Электромагнитные волны, отражаясь от границ раздела сред или поглощаясь в них, оказывают механическое давление, корпускулярной трактовке которого посвящена настоящая задача. Основной постулат корпускулярной теории электромагнитного излучения гласит, что электромагнитное излучение, в частности свет, — это поток частиц, называемых фотонами с энергией, определяемой формулой Планка. В дальнейшем примите скорость света равной $c=2.98\cdot 10^8~м/с$.
Пусть параллельный пучок света интенсивностью $I_0$ падает на плоскую поверхность под углом $\varphi$ к нормали, а коэффициент отражения от поверхности составляет $R=I_r/I_0$, где $I_r$ — интенсивность отражённого света. Найдите давление света $p_s$ на поверхность при условии, что коэффициент отражения не зависит от угла падения.
Рассчитайте давление $p_s$ солнечного излучения, интенсивность которого равна $I_s=1400~Вт/м^2$. Считайте, что свет падает перпендикулярно на: $а)$ полностью поглощающую земную поверхность; $б)$ полностью отражающую (зеркальную) поверхность.
Шар радиусом $R = 1.00~м$ освещается широким параллельным пучком солнечного света интенсивностью $I_s=1400~Вт/м^2$. Одна половина шара изготовлена из материала, который полностью отражает свет, а другая — полностью его поглощает. Обе половинки освещаются пучком симметрично. Рассчитайте момент сил давления света, действующий на шар относительно его оси симметрии, перпендикулярной пучку и лежащей в плоскости, делящей шар на зеркальную и поглощающую половинки. Космическая станция покоится вдалеке от планет на расстоянии $R_0=5.00\cdot 10^7~км$ от Солнца, удерживаемая с помощью солнечного паруса (полностью отражающего зеркала), ориентированного перпендикулярно солнечным лучам. В какой-то момент времени ненадолго включаются двигатели станции и придают ей скорость $V_0=9.00~м/с$ в направлении от Солнца. Полностью пренебрегайте влиянием солнечного ветра, представляющего собой поток ионизованных частиц— протонов, ядер гелия и других. Считайте известным тот факт, что Земля движется вокруг Солнца по круговой орбите радиуса $r_E=1.50\cdot 10^8~км$ со скоростью $V_E=30.0~км/с$.
Найдите максимальное расстояние $R$ от Солнца до станции.
Определите минимальное значение скорости $V_0=V_{\min}$, при котором станция сможет улететь сколько угодно далеко от Солнца. В астрофизике хорошо известен физический процесс, в результате которого в Солнечной системе твердые пылевые частицы медленно падают на Солнце по спиральной траектории, очень близкой к круговой. Рассмотрим подобную сферическую пылевую частицу радиуса $a=1.00~мм$ и плотности $\rho=3.00\cdot 10^3~кг/м^3$, которая вращается вокруг Солнца на таком расстоянии от него, что на пылинку падает свет интенсивностью $I_s=1400~Вт/м^2$. В заданных условиях радиальной составляющей давления света на частицу можно пренебречь по сравнению с гравитацией Солнца. Считайте, что частица полностью поглощает падающее на нее излучение.
Определите характерное время $\tau$, за которое расстояние до Солнца $R$ уменьшится на относительную величину $\mu=\frac{\delta R}{R}=10^{-4}$. В 2018 году Нобелевская премия по физике была присуждена А. Эшкину за создание «лазерного пинцета» — устройства, позволяющего удерживать и перемещать прозрачные микроскопические объекты с помощью света. В одном из устройств такого «лазерного пинцета» параллельный пучок света от лазера проходит через собирающую линзу $L$ и попадает на микрочастицу $M$, которую можно также считать собирающей линзой. Точка $F$ — общий фокус $L$ и $M$ (см. рисунок ниже). Интенсивность света в пучке $I=1.00~мкВт/см^2$, радиус пучка $R=1.00~см$, фокусное расстояние линзы $L$ равно $F=10.0~см$. Поглощением и отражением света можно полностью пренебречь.
Найдите величину действующей на микрочастицу силы. Для создания действующей на частицу поперечной к лучу силы левая половина линзы $L$ перекрывается диафрагмой (см. рисунок ниже).
Найдите величину действующей на микрочастицу поперечной к лучу силы.
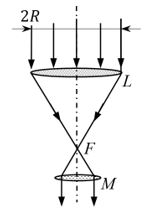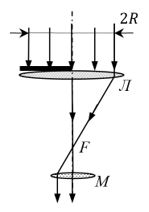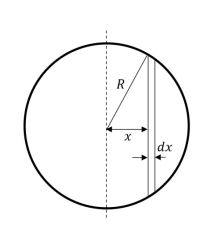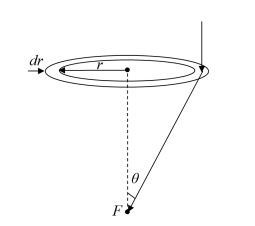
Пусть параллельный пучок света интенсивностью $I_0$ падает на плоскую поверхность под углом $\varphi$ к нормали, а коэффициент отражения от поверхности составляет $R=I_r/I_0$, где $I_r$ — интенсивность отражённого света. Найдите давление света $p_s$ на поверхность при условии, что коэффициент отражения не зависит от угла падения.
Решение: Пусть концентрация фотонов с энергией $\varepsilon$ в падающем излучении равна $n$, тогда интенсивность волны определяется соотношением$$I_0=c\varepsilon n, \tag{1}$$где $c$ — скорость света.Число фотонов $\Delta N$, падающих за время $\Delta t$ на площадку $\Delta S$ под углом $\varphi$ составляет$$\Delta N=cn\Delta t \Delta S\cos\varphi. \tag{2}$$Число поглощенных фотонов за это же время составляет $$\Delta N_a=(1-R)\Delta N, \tag{3}$$а отраженных$$\Delta N_r=R\Delta N. \tag{4}$$Нормальная компонента импульса, передаваемая одним фотоном площадке при поглощении, равен$$\Delta p_a=\frac{\varepsilon}{c}\cos\varphi, \tag{5}$$а при отражении$$\Delta p_r=2\frac{\varepsilon}{c}\cos \varphi. \tag{6}$$Полный переданный площадке импульс определяется выражением$$\Delta p=\Delta N_a\Delta p_a+\Delta N_r \Delta p_r, \tag{7}$$а искомое давление вычисляется по формуле$$p_s=\frac{\Delta p}{\Delta S \Delta t}=\frac{I_0}{c}(1+R)\cos^2\varphi. \tag{8}$$
Ответ: $$p_s=\frac{I_0}{c}(1+R)\cos^2\varphi. $$

Рассчитайте давление $p_s$ солнечного излучения, интенсивность которого равна $I_s=1400~Вт/м^2$. Считайте, что свет падает перпендикулярно на: $а)$ полностью поглощающую земную поверхность; $б)$ полностью отражающую (зеркальную) поверхность.
Решение: При нормальном падении $\varphi=0$ и при полном поглощении $R = 0$ получаем$$p_s=\frac{I_s}{c}=4.70\cdot10^{-6}~Па. \tag{9}$$и, соответственно, при полном отражении $R =1$$$p_s=\frac{2I_s}{c}=9.40\cdot10^{-6}~Па. \tag{10}$$
Ответ: $а)$ $p_s=\frac{I_s}{c}=4.70\cdot10^{-6}~Па.$$б)$ $p_s=\frac{2I_s}{c}=9.40\cdot10^{-6}~Па.$

Шар радиусом $R = 1.00~м$ освещается широким параллельным пучком солнечного света интенсивностью $I_s=1400~Вт/м^2$. Одна половина шара изготовлена из материала, который полностью отражает свет, а другая — полностью его поглощает. Обе половинки освещаются пучком симметрично. Рассчитайте момент сил давления света, действующий на шар относительно его оси симметрии, перпендикулярной пучку и лежащей в плоскости, делящей шар на зеркальную и поглощающую половинки.
Решение: Рассмотрим сечение сферической поверхности, перпендикулярное падающему потоку света. Для зеркальной части поверхности, которая полностью отражает свет, момент сил равен нулю, так как передаваемый импульс направлен строго по радиусу сферы.  Рассмотрим в сечении полоску, расположенную от центра сферы на расстояниях от $x$ до $x+dx$. Выбранная часть полностью поглощающей поверхности имеет площадь$$dS=2\sqrt{R^2-x^2}dx, \tag{11}$$а число поглощаемых фотонов в единицу времени равно$$\Delta N_a=\frac{I_s}{\varepsilon}dS, \tag{12}$$каждый из которых имеет импульс$$\Delta p_a=\frac{\varepsilon}{c}. \tag{13}$$Плечо составляет величину$$l=x, \tag{14}$$поэтому момент сил, действующий на выбранную площадку равен$$dM=\Delta N_a \Delta p_a l=\frac{2I_s}{c}\sqrt{R^2-x^2}xdx, \tag{15}$$а полный момент сил определяется интегралом$$M=\int\limits_0^R dM=\frac{2I_sR^3}{3c}=3.13\cdot10^{-6}~Н\cdot м. \tag{16}$$
Ответ: $$M=\frac{2I_sR^3}{3c}=3.13\cdot10^{-6}~Н\cdot м. $$

Найдите максимальное расстояние $R$ от Солнца до станции.
Решение: В начальной точке покоя станции массой $m$ с парусом площадью $S$, находящемся на расстоянии $R_0$ от Солнца массой $M_S$ гравитационная сила в точности уравновешивается силой давления света, что приводит к уравнению$$G\frac{M_S m}{R_0^2}=\frac{2n_0\varepsilon}{c}S, \tag{17}$$где $G$ — гравитационная постоянная, $n_0$ — концентрация фотонов солнечного излучения с энергией $\varepsilon$ в точке нахождения станции.Ввиду сферически симметричного расширения, концентрация фотонов изменяется с расстоянием от Солнца $r$ по закону$$n(r)=n_0\left(\frac{R_0}{r}\right). \tag{18}$$Начальный импульс фотонов до столкновения с парусом равен$$p_0=\frac{\varepsilon}{c}, \tag{19}$$а конечный составляет$$p=\frac{\varepsilon}{c}\frac{c-V}{c+V}. \tag{20}$$Это соотношение легко получается из кинематики и представляет собой формулу для эффекта Доплера. Кроме того, импульс фотона после отражения от зеркала несложно получить из законов сохранения импульса и энергии, рассмотрев абсолютно упругое столкновение фотона с движущимся массивным зеркалом.Таким образом изменение импульса фотона передается зеркалу и равно$$\Delta p=p-p_0=\frac{2\varepsilon}{c+V}, \tag{21}$$а количество фотонов, падающих в единицу времени $\Delta t$ на парус, составляет$$\frac{\Delta N}{\Delta t}=n(r)S(c-V). \tag{22}$$Отсюда сила, действующая на станцию со стороны света, определяется выражением$$f=\Delta p\frac{\Delta N}{\Delta t}=2n_0\varepsilon S\left(\frac{R_0}{r}\right)^2\frac{c-V}{c+V}=G\frac{M_S m}{r^2}\frac{c-V}{c+V}. \tag{23}$$На станцию также действует сила гравитационного притяжения со стороны Солнца равная$$f_g=G\frac{M_S m}{r^2}, \tag{24}$$а значит движение станции в радиальном направлении описывается вторым законом Ньютона в виде$$m\frac{dV}{dt}=f-f_g=-2G\frac{M_S m}{r^2}\frac{V}{c+V}. \tag{25}$$Принимая во внимание, что для малого перемещения$$dr=Vdt, \tag{26}$$из выражения $(25)$ получаем дифференциальное уравнение$$(c+V)dV=-2GM_S\frac{dr}{r^2}, \tag{27}$$которое легко интегрируется и дает при условии остановки станции$$cV_0+\frac{1}{2}V_0^2=2GM_S\left(\frac{1}{R_0}-\frac{1}{R}\right). \tag{28}$$Решая уравнение $(28)$, находим искомое расстояние$$R=\frac{R_0}{1-\frac{(cV_0+1/2V_0^2)R_0}{2GM_S}}, \tag{29}$$которое при условии движения Земли по орбите$$GM_S=V_E^2 r_E, \tag{30}$$а также соотношения $V \ll c$, дает окончательный ответ$$R=\frac{R_0}{1-\frac{cV_0R_0}{2V_E^2 r_E}}=9.93\cdot 10^{10}~м. \tag{31}$$
Ответ: $$R=\frac{R_0}{1-\frac{cV_0R_0}{2V_E^2 r_E}}=9.93\cdot 10^{10}~м.$$

Определите минимальное значение скорости $V_0=V_{\min}$, при котором станция сможет улететь сколько угодно далеко от Солнца.
Решение: Из формулы $(31)$ следует, что станция сможет уйти на бесконечность $R \rightarrow \infty$, только если знаменатель выражения обратится в ноль, откуда следует$$V_{\min}=\frac{2V_E^2r_E}{cR_0}=18.1~м/с. \tag{32}$$
Ответ: $$V_{\min}=\frac{2V_E^2r_E}{cR_0}=18.1~м/с. $$

Определите характерное время $\tau$, за которое расстояние до Солнца $R$ уменьшится на относительную величину $\mu=\frac{\delta R}{R}=10^{-4}$.
Решение: Масса пылинка определяется выражением$$m=\rho\frac{4}{3}\pi a^3, \tag{33}$$а площадь ее поперечного сечения составляет$$S=\pi a^2. \tag{34}$$Определим эффективную силу, действующую на частицу в результате поглощения света. Чтобы свести ее к давлению света, перейдем в систему отсчета, связанную с частицей. В этой системе отсчета на частицу действует давление света, вычисляемое по формуле $(9)$, но ее направление не совпадает с радиальным ввиду аберрации света, а именно составляет с ним малый угол $V/c$. Таким образом, в тангенциальном направлении траектории частицы появляется сила, обусловленная поглощением фотонов, равная$$F=-V\frac{I_s}{c^2}S, \tag{35}$$которая создает момент относительно центра притяжения, равный$$M=-FR. \tag{36}$$Так как движение пылинки является практически круговым, то ее скорость можно записать так $$V=\sqrt{\frac{GM_S}{R}}, \tag{37}$$а момент импульса относительно притягивающего центра$$L=mVR. \tag{38}$$Собирая совместно уравнения $(33)$-$(38)$, получаем $$\frac{dL}{dt}=M, \tag{39}$$откуда окончательно находим искомое время в следующем виде $$\tau=\frac{2\mu\rho ac^2}{3I_s}=1.27\cdot 10^8~с. \tag{40}$$При выводе мы пренебрегли изменением интенсивности излучения Солнца с расстоянием, так как радиус орбиты уменьшился незначительно и соответствующие поправки являются малыми более высокого порядка. Примечание: последовательное объяснение эффекта Пойнтинга-Робертсона основано на следующей трактовке. В системе отсчета, связанной с частицей, она поглощает солнечное излучение, которое распространяется под малым углом к радиальному направлению, а затем переизлучает накопленную энергию изотропно во всех направлениях. В системе отсчета, связанной с Солнцем, первичное излучение Солнца распространяется в радиальном направлении, а переизлучение самой частицы уже не является изотропным. В первом случае появление момента силы торможения объясняется аберрацией солнечного излучения, а во втором — эффектом Доплера для переизлучения самой частицы.
Ответ: $$\tau=\frac{2\mu\rho ac^2}{3I_s}=1.27\cdot 10^8~с. $$

Найдите величину действующей на микрочастицу силы.
Решение: Рассчитаем силу, действующую на первую собирающую линзу, которая равна полному изменению импульса фотонов, падающих на линзу в единицу времени. Очевидно, что импульс изменяется из-за преломления света в стекле, то есть меняется его направление, но не модуль.Рассмотрим все лучи, проходящие через кольцо на линзе, расположенное от ее центра на расстояниях от $r$ до $r+dr$.  Площадь этого кольца равна $$dS=2\pi rDr. \tag{41}$$Изменение продольного импульса фотонов, проходящих в единицу времени через данное кольцо равно$$dp_{||}=\frac{I}{c}(1-\cos\theta)dS, \tag{42}$$где угол преломления равен$$\sin\theta=\frac{r}{F}, \tag{43}$$так как все лучи сходятся в фокусе линзы.Интегрируя полученное выражение по всей поверхности линзы получаем$$F_{||}=\int\limits_0^R dp_{||}=\frac{\pi I}{c}\left(R^2-\frac{2}{3F}\left[F^3-\left(F^2-R^2\right)^{3/2} \right] \right)\approx \frac{\pi IR^4}{4cF^2}=2.64\cdot10^{-17}~Н. \tag{44}$$Так как фокусы линзы $
Ответ: $$F_{||}=\frac{\pi I}{c}\left(R^2-\frac{2}{3F}\left[F^3-\left(F^2-R^2\right)^{3/2} \right] \right)\approx \frac{\pi IR^4}{4cF^2}=2.64\cdot10^{-17}~Н.$$

Найдите величину действующей на микрочастицу поперечной к лучу силы.
Решение: Рассмотрим все лучи, проходящие через элемент полукольца на линзе, расположенный от ее центра на расстояниях от $r$ до $r+rd$, а также отсекаемый азимутальными углами от $\beta$ до $\beta+d\beta$. Площадь этого элемента полукольца равна$$dS=r dr d\beta. \tag{45}$$Изменение поперечного импульса фотонов, проходящих в единицу времени через данное кольцо равно$$dp_{\perp}=\frac{I}{c}\sin\theta\sin\\beta dS, \tag{46}$$а интегрирование по всей поверхности половины линзы с учетом формулы $(43)$ приводит к выражению$$f_{\perp}=\int dp_{\perp}=\frac{I}{cF}\int\limits_0^{\pi}\int\limits_0^R r^2 dr\sin\beta d\beta=\frac{2IR^3}{3cF}=2.24\cdot 10^{-16}~Н. \tag{47}$$
Ответ: $$f_{\perp}=\frac{I}{cF}\int\limits_0^{\pi}\int\limits_0^R r^2 dr\sin\beta d\beta=\frac{2IR^3}{3cF}=2.24\cdot 10^{-16}~Н. $$
Темы:
T, Жаутыковские